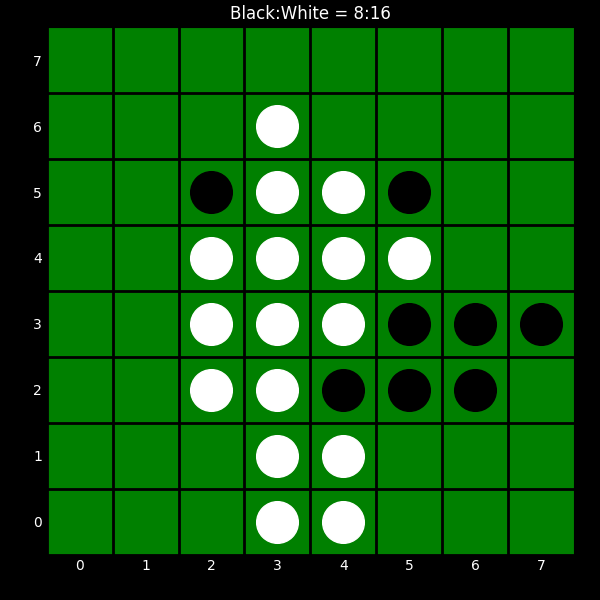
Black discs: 8
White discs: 16